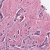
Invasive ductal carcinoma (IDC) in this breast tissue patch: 1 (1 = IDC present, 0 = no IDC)